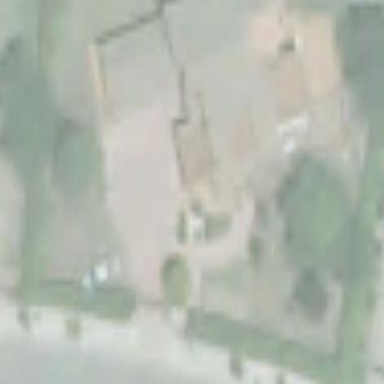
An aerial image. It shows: Part of building.